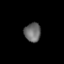
Tissue: lung
Cell type: Endothelial cells
Senescence score: 0.5616
Nuclear area (px): 306
Mean DAPI intensity: 107.082